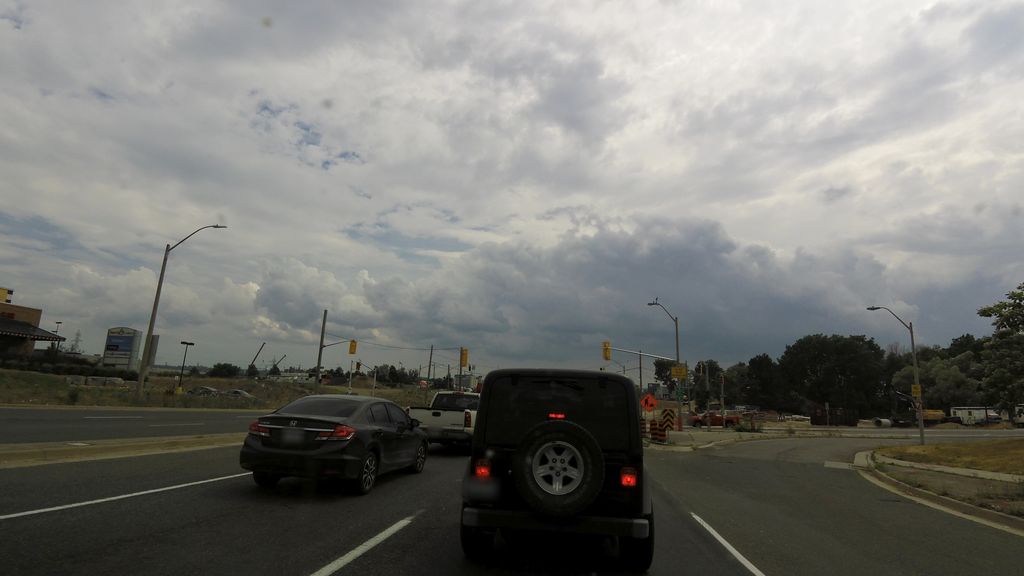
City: hamilton